Question: I wonder what is the keyboard shortcut for these two combo boxs and specially the right part which list all the members of current class and is very handy for navigating a large class.
I tried to figure it out myself but I do not know the exact names to search for it.

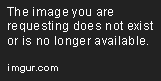
Answer: That whole thing is called "Navigation bar" (Window.MovetoNavigationBar) and can be activated by default by pressing + . There doesn't seem to be a shortcut for the right side of the navigation bar, so pressing the short cut key always takes you to the combo box on the left side. You can use Tab to jump between the combo boxes.